Interaction volume radius: 5 \u00c5
Interaction volume height: 10 \u00c5
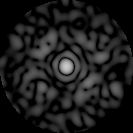
Disorder parameter: 0.8453